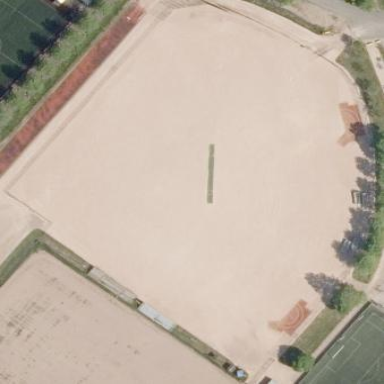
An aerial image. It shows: Cricket pitch with asphalt surface.